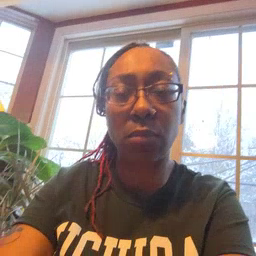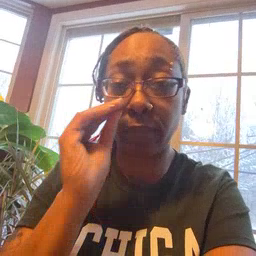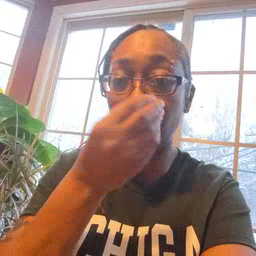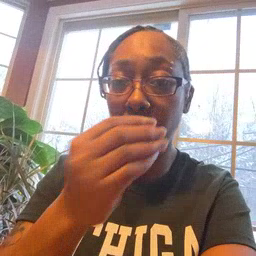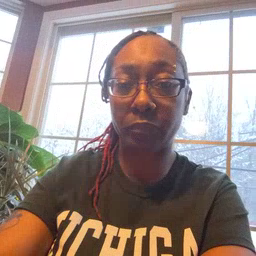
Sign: flower